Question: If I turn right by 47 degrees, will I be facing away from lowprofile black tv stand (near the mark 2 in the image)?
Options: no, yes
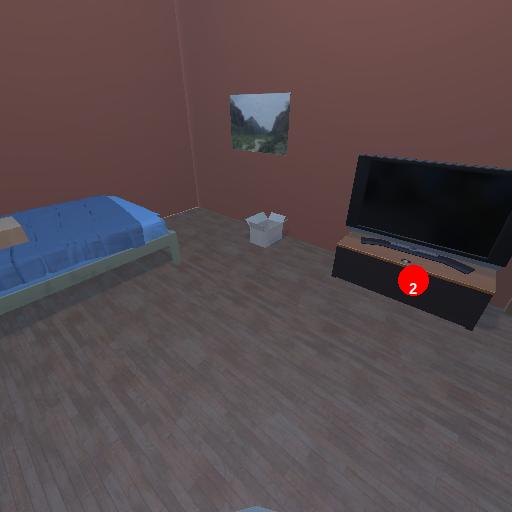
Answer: no